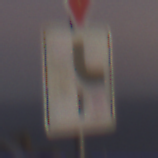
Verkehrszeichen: VerlaufVorfahrtsstrasse10
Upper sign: VorfahrtGewaehren
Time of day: Dawn
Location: Outdoor (RoadRail)
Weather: Clear
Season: NotSpecified
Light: Natural